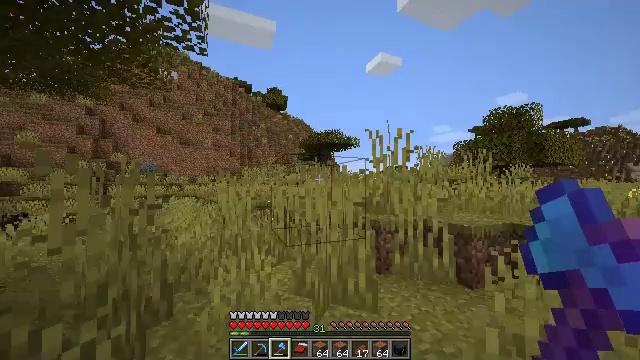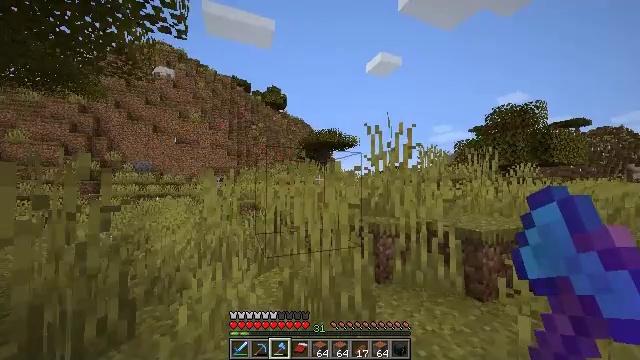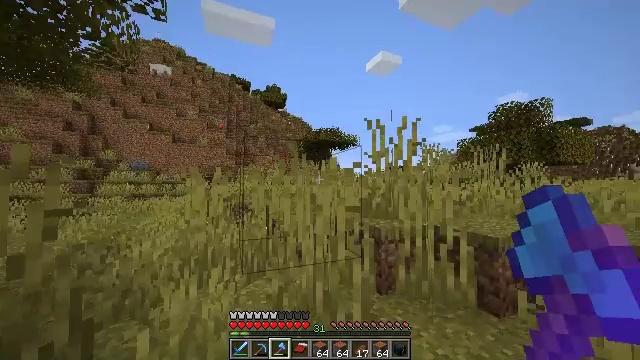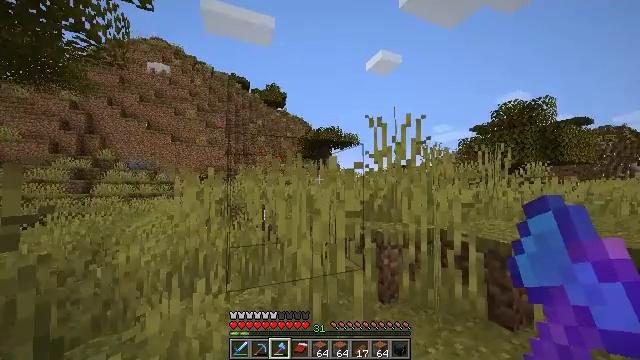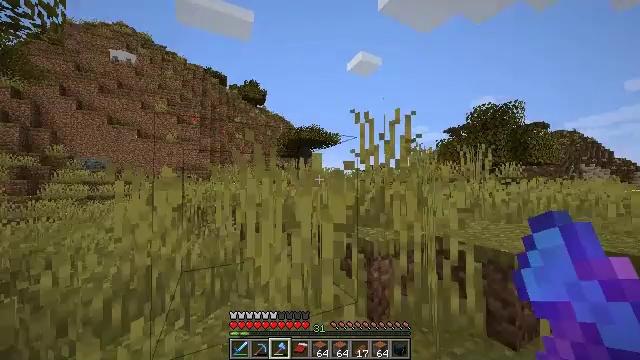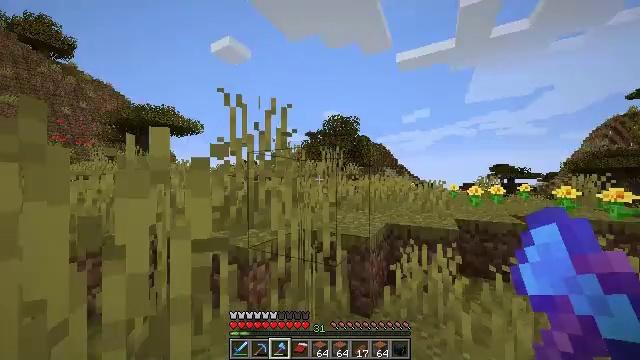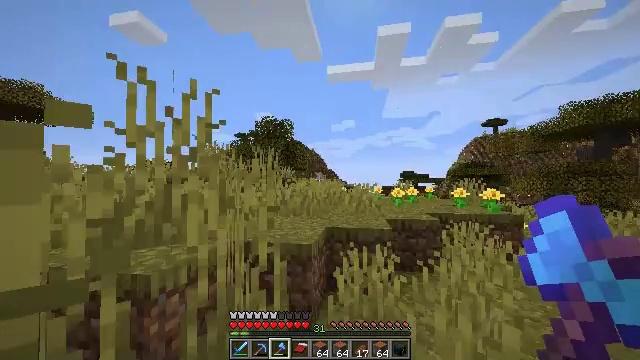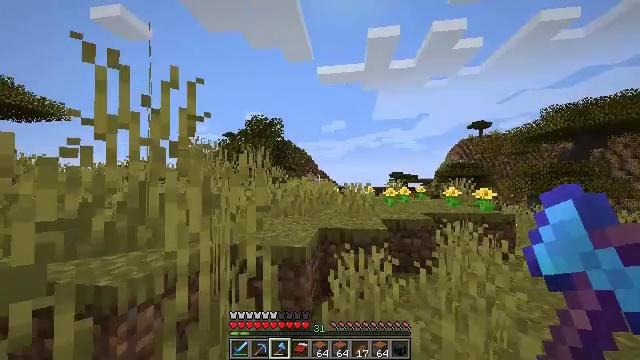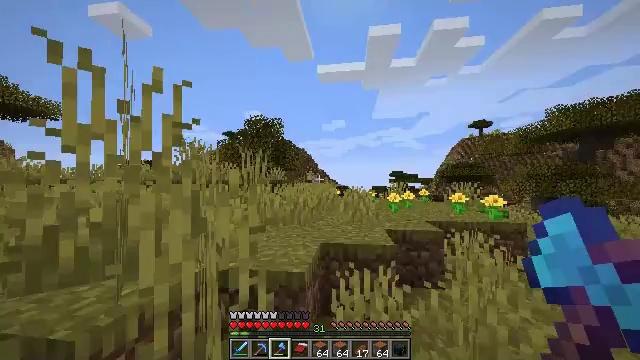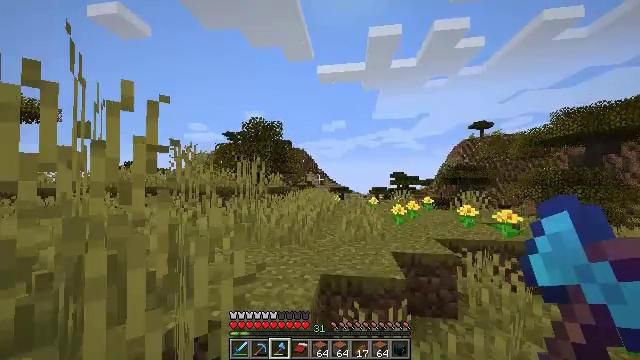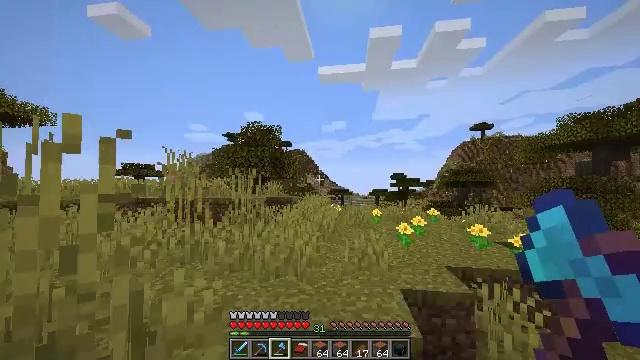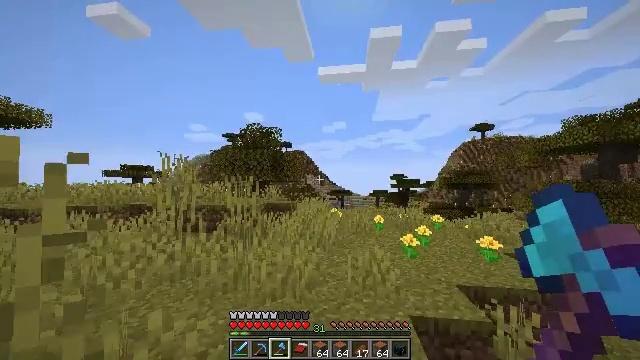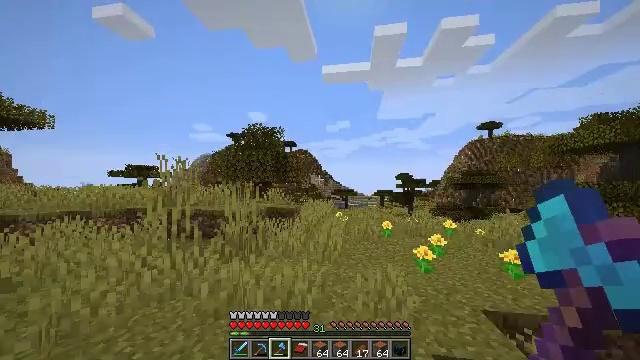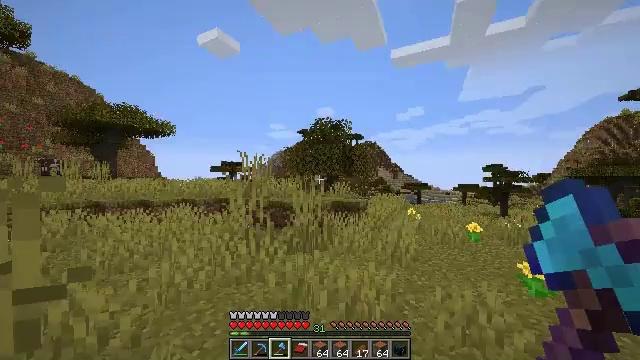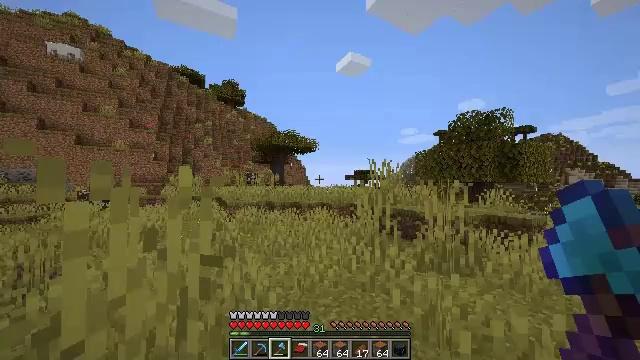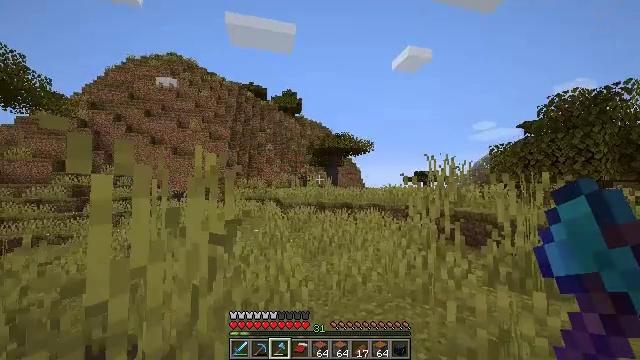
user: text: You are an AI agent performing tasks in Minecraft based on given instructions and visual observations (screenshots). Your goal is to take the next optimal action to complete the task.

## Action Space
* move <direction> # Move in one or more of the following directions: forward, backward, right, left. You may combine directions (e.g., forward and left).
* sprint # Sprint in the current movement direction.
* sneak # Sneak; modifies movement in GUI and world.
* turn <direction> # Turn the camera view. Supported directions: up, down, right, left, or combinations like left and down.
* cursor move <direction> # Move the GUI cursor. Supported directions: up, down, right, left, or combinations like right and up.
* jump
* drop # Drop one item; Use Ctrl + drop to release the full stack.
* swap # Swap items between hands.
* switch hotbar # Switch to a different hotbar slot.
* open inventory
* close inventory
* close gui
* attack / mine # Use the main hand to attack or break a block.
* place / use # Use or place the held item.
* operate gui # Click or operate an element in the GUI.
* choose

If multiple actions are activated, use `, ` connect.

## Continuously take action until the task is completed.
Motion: motion action
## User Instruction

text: Collect acacia logs by breaking the tree.
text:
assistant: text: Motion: move forward, sprint
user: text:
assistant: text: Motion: move forward, sprint
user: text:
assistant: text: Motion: move forward, sprint
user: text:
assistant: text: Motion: move forward, sprint, turn right
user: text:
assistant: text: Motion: move forward, sprint, turn right and down
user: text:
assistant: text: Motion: move forward, sprint, turn right
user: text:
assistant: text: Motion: move forward, sprint, turn right
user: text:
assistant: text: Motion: move forward, sprint, jump
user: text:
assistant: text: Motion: move forward, sprint, jump
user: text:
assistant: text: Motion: move forward, sprint, jump
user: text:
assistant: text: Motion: move forward, sprint, jump
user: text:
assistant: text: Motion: move forward, sprint, turn left, jump
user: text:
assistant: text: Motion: move forward, sprint, turn left and down, jump
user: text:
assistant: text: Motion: move forward and move right, sprint, turn left and up
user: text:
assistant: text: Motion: move forward and move right, sprint, turn left
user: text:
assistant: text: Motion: move forward and move right, sprint
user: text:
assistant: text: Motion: move forward and move right, sprint
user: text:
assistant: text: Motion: move forward and move right, sprint
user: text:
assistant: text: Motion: move forward and move right, sprint
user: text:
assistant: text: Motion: move forward and move right, sprint
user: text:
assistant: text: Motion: move forward and move right, sprint
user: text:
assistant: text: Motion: move forward and move right, sprint, turn right
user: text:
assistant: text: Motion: move forward and move right, sprint, turn right and down
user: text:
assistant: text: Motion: move forward and move right, sprint, turn right and down
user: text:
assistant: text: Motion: move forward and move right, sprint, turn right
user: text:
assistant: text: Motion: move forward and move right, sprint, turn right
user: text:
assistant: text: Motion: move forward, sprint
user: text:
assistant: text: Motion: move forward, sprint
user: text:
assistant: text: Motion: move forward, sprint
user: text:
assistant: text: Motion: move forward, sprint